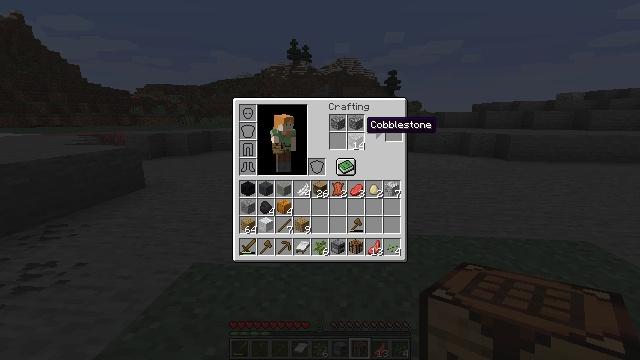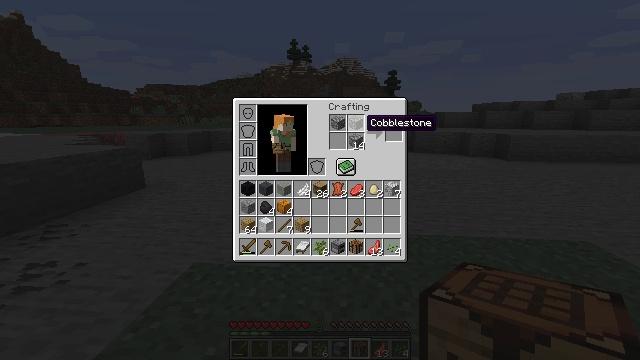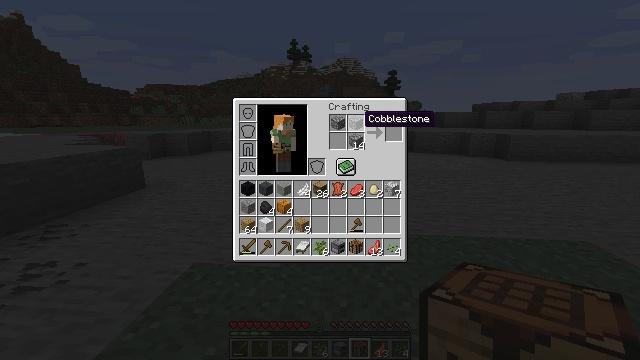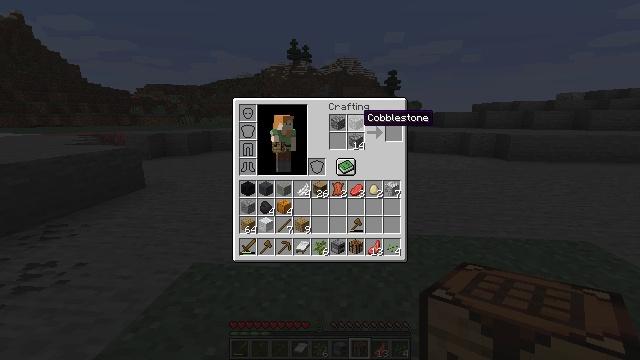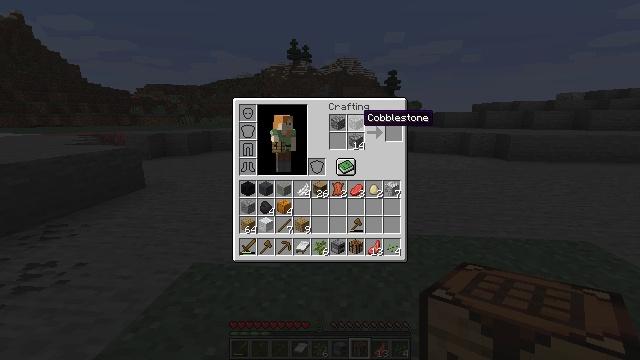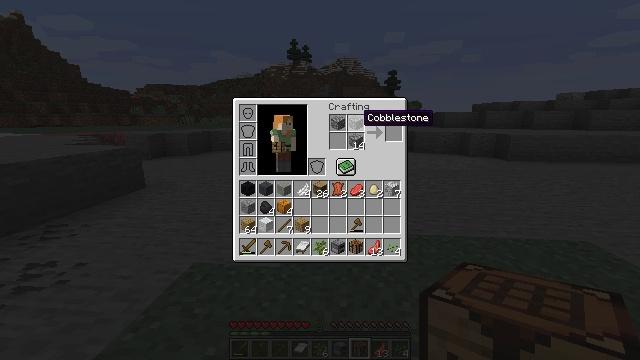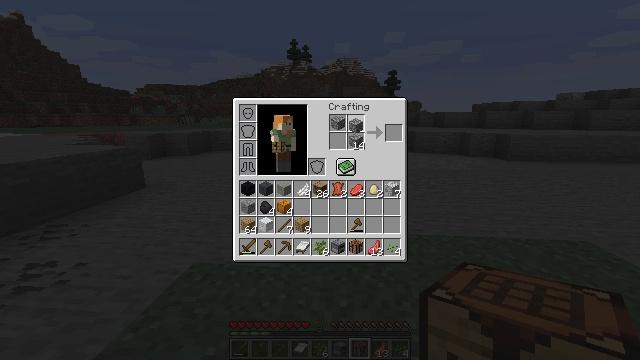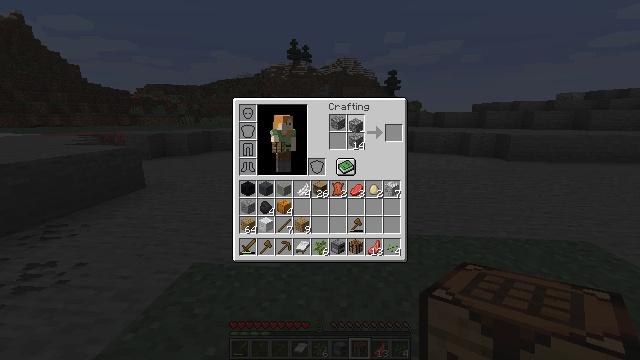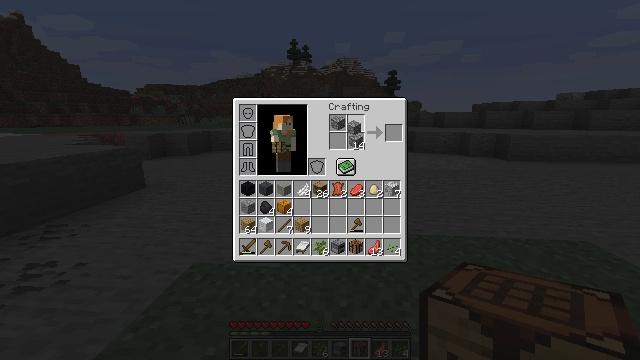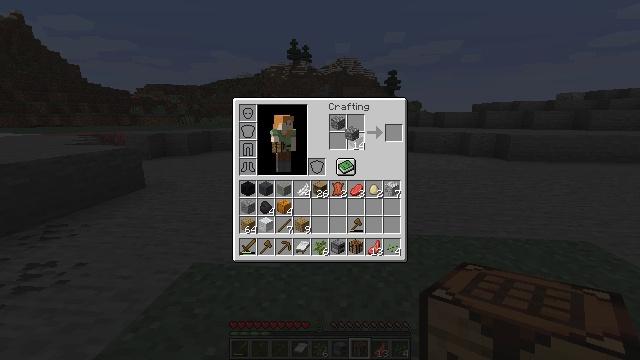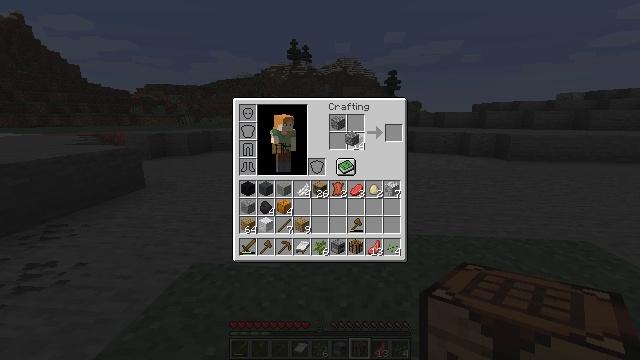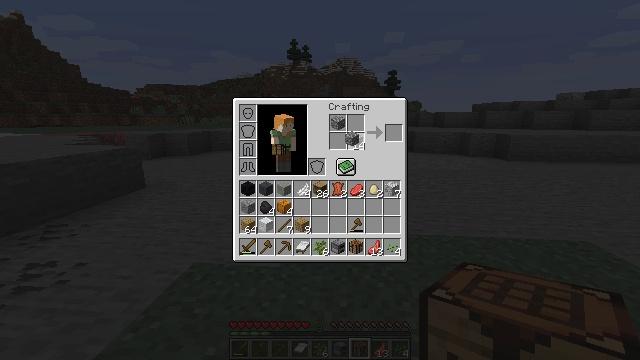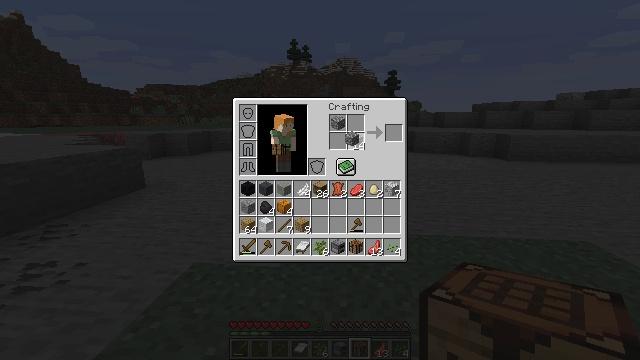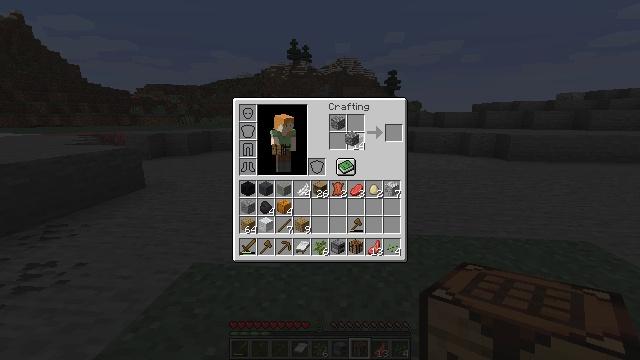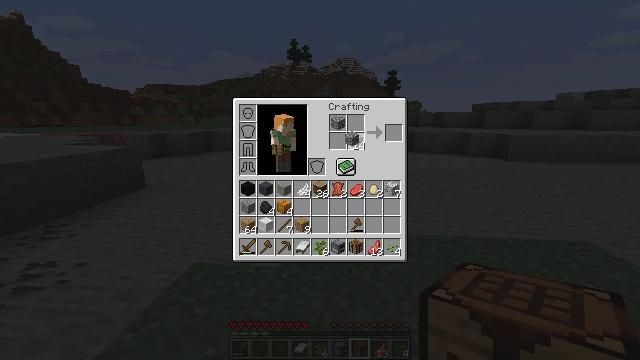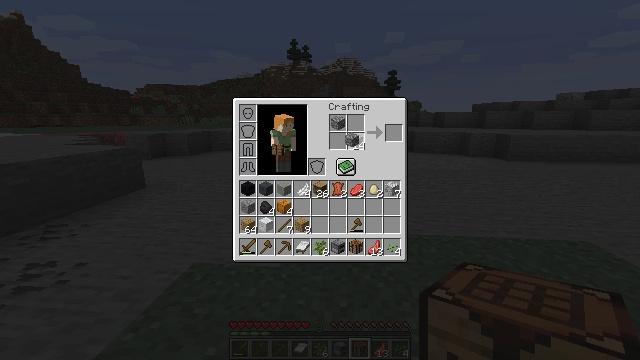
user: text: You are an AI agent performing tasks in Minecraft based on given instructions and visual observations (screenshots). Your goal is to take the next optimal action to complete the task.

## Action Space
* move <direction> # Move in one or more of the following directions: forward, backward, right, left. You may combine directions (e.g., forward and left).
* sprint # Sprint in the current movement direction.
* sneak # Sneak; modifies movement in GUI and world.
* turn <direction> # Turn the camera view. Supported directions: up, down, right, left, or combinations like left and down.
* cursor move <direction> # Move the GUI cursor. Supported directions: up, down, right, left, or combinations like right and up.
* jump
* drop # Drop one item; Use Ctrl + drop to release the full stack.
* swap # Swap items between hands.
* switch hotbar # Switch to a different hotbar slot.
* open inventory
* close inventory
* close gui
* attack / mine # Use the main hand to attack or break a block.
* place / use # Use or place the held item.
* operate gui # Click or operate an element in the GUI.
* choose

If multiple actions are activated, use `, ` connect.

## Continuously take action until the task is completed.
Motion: motion action
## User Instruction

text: Transform diorite into polished diorite using the crafting table.
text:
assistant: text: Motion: no_op
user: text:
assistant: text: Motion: no_op
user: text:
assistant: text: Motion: no_op
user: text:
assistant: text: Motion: no_op
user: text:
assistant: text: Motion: no_op
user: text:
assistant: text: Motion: operate gui
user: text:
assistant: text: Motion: operate gui
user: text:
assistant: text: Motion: operate gui
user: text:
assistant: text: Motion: no_op
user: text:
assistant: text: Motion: no_op
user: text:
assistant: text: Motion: no_op
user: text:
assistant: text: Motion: no_op
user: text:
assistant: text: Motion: no_op
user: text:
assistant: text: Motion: no_op
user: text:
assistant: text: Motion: operate gui
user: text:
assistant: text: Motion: operate gui
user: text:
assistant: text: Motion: operate gui
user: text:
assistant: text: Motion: no_op
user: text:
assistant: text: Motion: no_op
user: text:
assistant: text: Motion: cursor move left
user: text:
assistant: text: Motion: no_op
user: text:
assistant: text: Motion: no_op
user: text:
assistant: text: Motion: no_op
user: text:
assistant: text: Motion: no_op
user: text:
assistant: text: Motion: no_op
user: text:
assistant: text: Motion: no_op
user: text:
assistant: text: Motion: no_op
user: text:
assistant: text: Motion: cursor move right
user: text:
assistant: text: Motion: no_op
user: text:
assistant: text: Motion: no_op